Question: I have a 'filewriter' which (obviously) is being used to write the users information to a file; it writes fine, the program runs fine, however the writer doesn't write to the file in the desired way. I had noticed upon onpening the file it writes to, it leaves blank lines sometimes where I don't want it to and I can't see why. Below is the code relevant to the file writing (it is the only place in the file where the 'filewriter' is used). All variables etc. have been defined and work properly.
'''
Details = "Name: " + name + " CardNo: " + CardNo + " Current Balance: " + balance + " overdraft? " + OverDraft + " OverDraftLimit: " + OverDraftLimit + " pin: " + PinToWrite;
try{
//Create writer to write to files.
File file = new File(DirToWriteFile);
FileOutputStream fos = new FileOutputStream(file, true); // **note second param?**
Writer bw = new BufferedWriter(new OutputStreamWriter(fos, "UTF8"));
// FileReader reads text files in the default encoding.
FileReader fileReader = new FileReader("VirtualATM.txt");
// Always wrap FileReader in BufferedReader.
BufferedReader bufferedReader = new BufferedReader(fileReader);
String CurrentData = "";
while((bufferedReader.readLine()) != null) {
line = CurrentData;
bw.write(CurrentData);
((BufferedWriter) bw).newLine();
}
bw.write(Details);
System.out.println("Account created!");
System.out.println(name + " Your card number is: " + CardNo);
// close the reader.
bufferedReader.close();
//Close the writer.
bw.close();
'''
The desired output to the file is where there is no blank lines left anywhere in the file, the actual output to the file after writing to it a few times looks like the following:

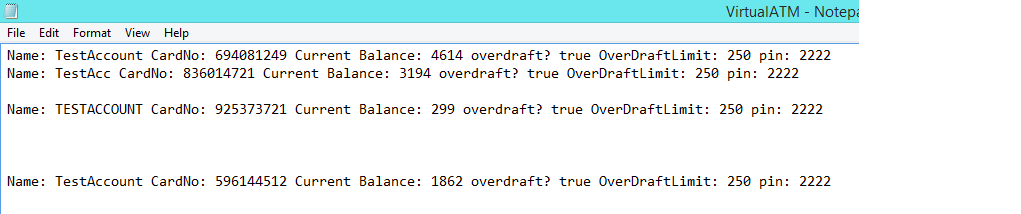
Answer: This piece of code is wrong:
'''
String CurrentData = "";
while((bufferedReader.readLine()) != null) {
line = CurrentData;
bw.write(CurrentData);
((BufferedWriter) bw).newLine();
}
'''
'CurrentData' (BTW, variables should start with lowercase) is always '""' (empty string), so you are writing nothing and then a new line character.
'''
while((currentData=bufferedReader.readLine()) != null) {...}
'''
should work